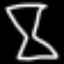
Label: hourglass